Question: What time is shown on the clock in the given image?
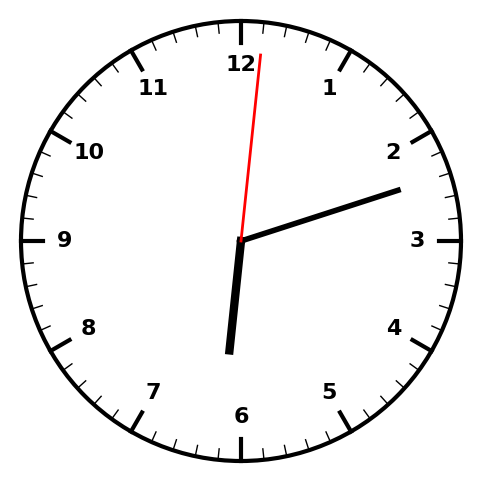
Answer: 06:12:01